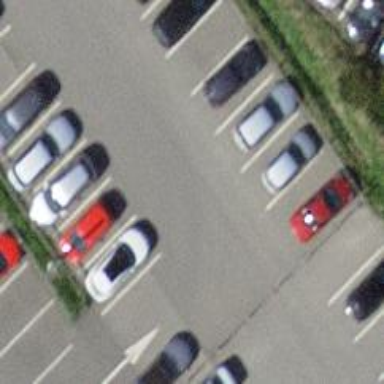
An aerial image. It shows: Road serving as parking aisle.